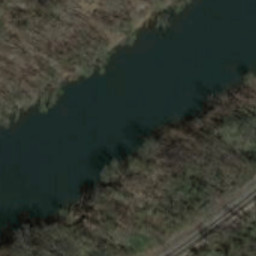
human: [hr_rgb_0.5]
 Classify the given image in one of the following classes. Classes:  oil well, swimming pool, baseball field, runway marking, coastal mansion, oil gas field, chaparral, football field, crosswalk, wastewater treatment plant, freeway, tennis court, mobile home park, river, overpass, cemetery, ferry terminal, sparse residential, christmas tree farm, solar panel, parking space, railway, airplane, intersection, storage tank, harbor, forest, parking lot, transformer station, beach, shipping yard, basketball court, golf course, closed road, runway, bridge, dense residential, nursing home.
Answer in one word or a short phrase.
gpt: river